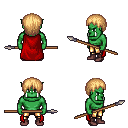
a pixel art fantasy rpg character, male body template, orc, green skin, red cape, gold greaves, light blonde plain hairstyle, maroon shoes, spear, four views (front, back, left, right), 2x2 character sprite sheet, small pixel art, hard edges, no anti-aliasing